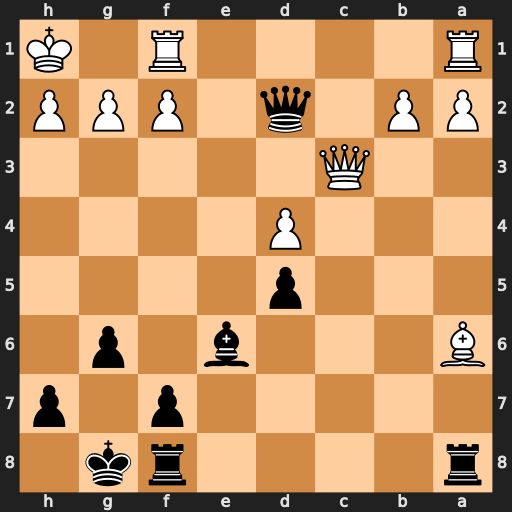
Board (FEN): r4rk1/5p1p/B3b1p1/3p4/3P4/2Q5/PP1q1PPP/R4R1K
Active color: b
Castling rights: -
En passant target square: -
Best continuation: Qxc3 bxc3 Rxa6